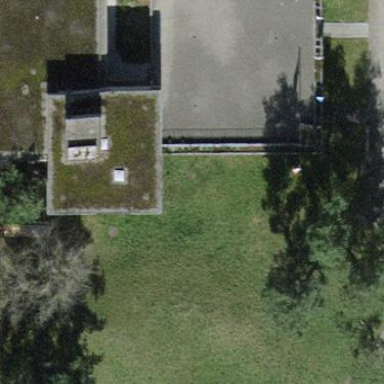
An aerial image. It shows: School building with flat roof.